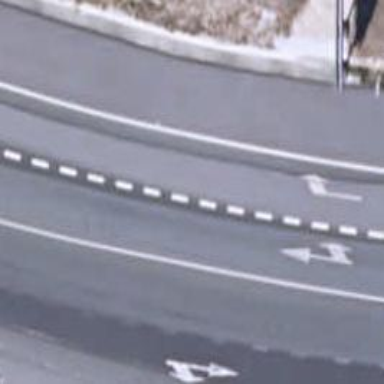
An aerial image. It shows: Asphalt road classified as trunk highway.